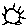
Label: sun